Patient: sex F, age 41
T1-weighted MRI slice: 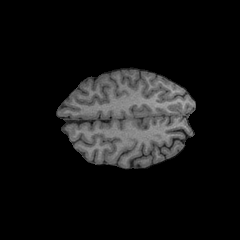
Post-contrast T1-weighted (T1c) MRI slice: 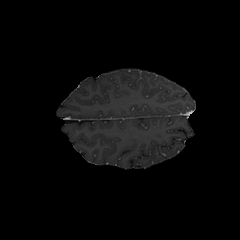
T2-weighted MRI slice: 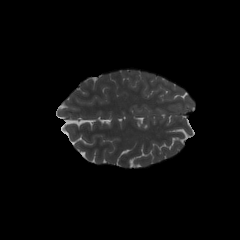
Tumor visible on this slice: no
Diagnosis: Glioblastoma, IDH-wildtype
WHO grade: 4